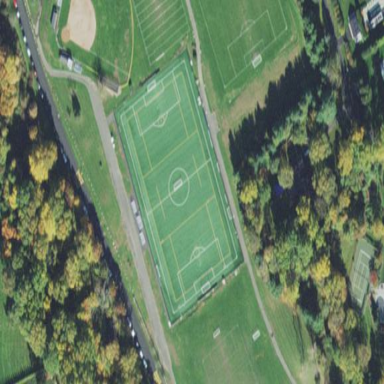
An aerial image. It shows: Soccer pitch designated for leisure and sports activities.